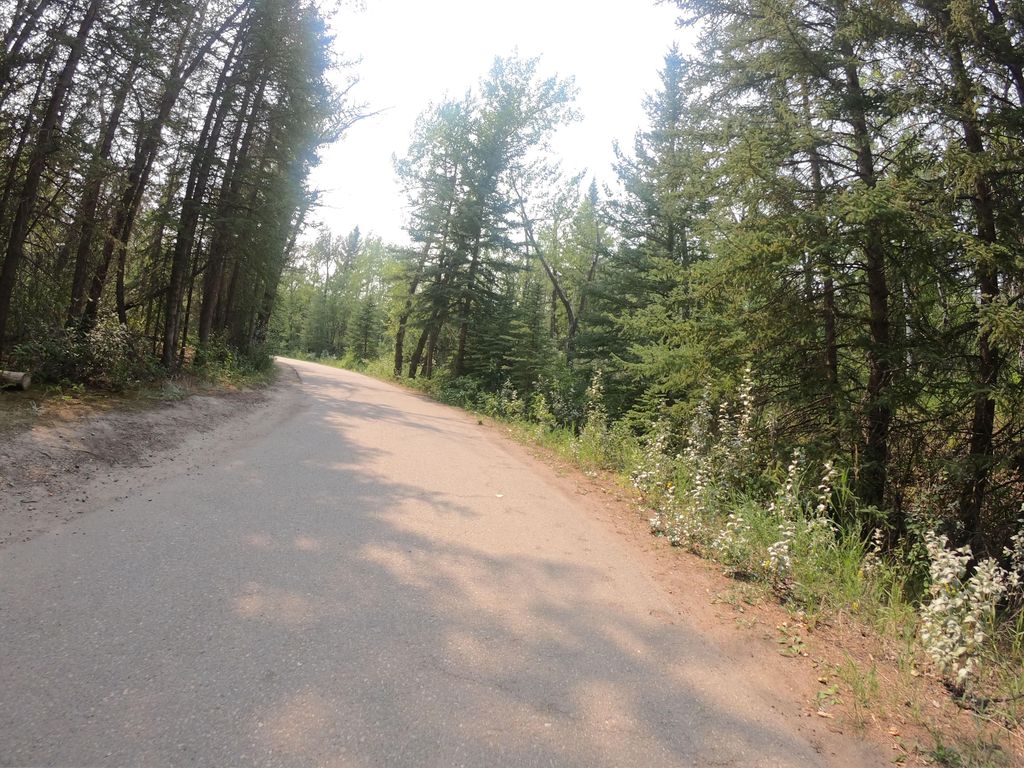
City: calgary